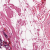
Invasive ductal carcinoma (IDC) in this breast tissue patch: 0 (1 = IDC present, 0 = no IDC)